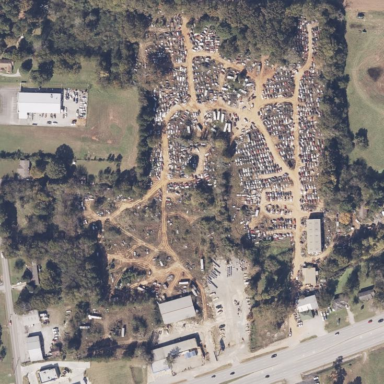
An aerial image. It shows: Scrap yard situated in industrial area.